Question: Count the number of objects in the diagram.
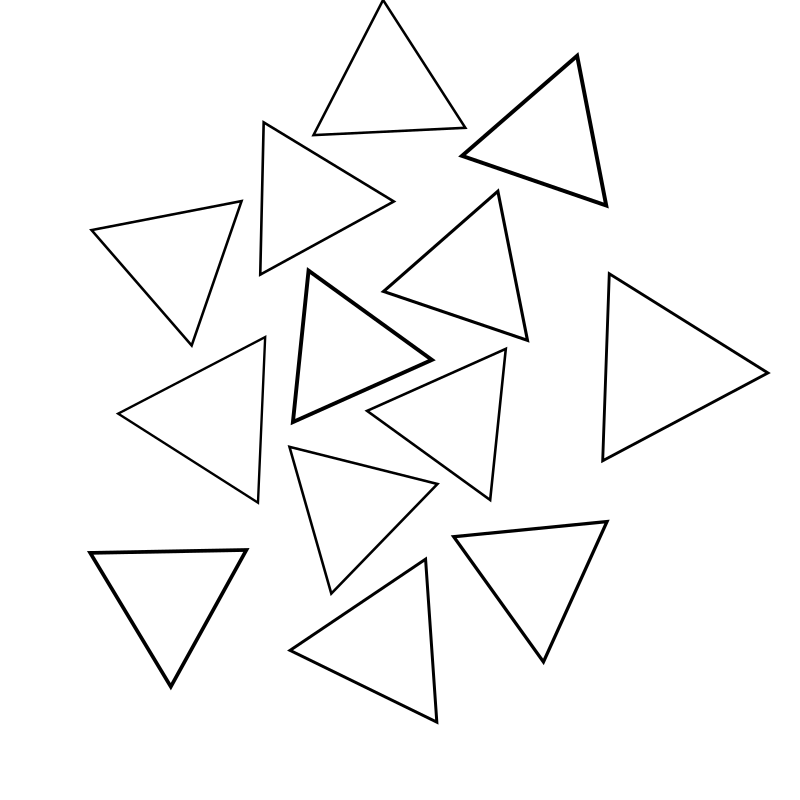
Answer: 13